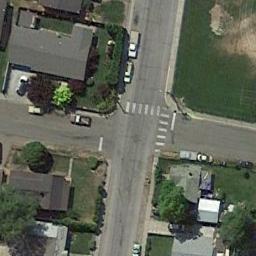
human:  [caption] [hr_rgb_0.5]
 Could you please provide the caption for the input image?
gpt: An intersection with sparse traffic located in a residential area with some green areas .

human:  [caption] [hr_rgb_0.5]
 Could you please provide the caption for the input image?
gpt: There are several moving vehicles on the road at the intersection, With many buildings and some trees around the intersection .

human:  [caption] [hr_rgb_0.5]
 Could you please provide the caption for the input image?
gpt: There are many different shapes of buildings beside the intersection .

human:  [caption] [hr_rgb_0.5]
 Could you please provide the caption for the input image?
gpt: Cars stopped in different directions at the intersection .

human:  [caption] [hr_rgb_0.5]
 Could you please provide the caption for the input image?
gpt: There are green lawns and two black buildings around the intersection .